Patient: sex F, age 48
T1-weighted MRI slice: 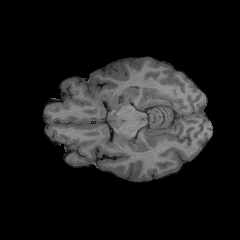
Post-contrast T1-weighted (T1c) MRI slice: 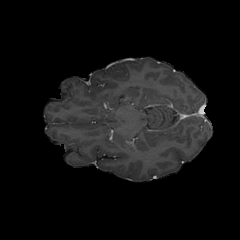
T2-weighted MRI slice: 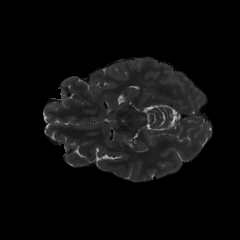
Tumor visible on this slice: yes
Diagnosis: Astrocytoma, IDH-mutant
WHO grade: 3